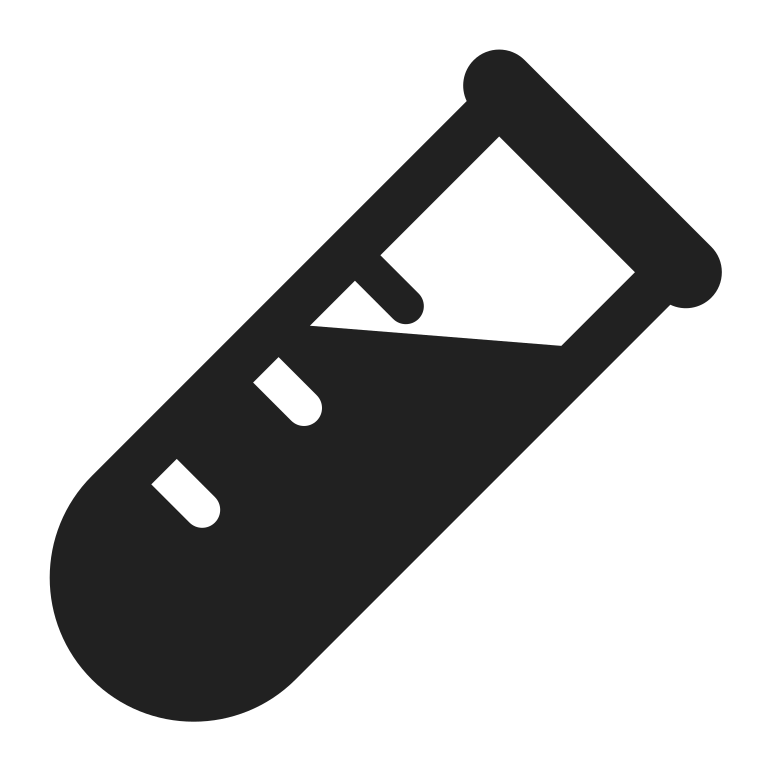
test tube high contrast